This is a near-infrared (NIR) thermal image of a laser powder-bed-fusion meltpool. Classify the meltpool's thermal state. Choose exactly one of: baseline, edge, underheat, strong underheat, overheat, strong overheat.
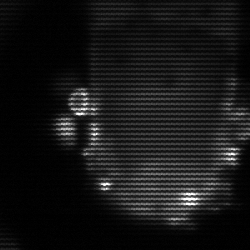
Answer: baseline